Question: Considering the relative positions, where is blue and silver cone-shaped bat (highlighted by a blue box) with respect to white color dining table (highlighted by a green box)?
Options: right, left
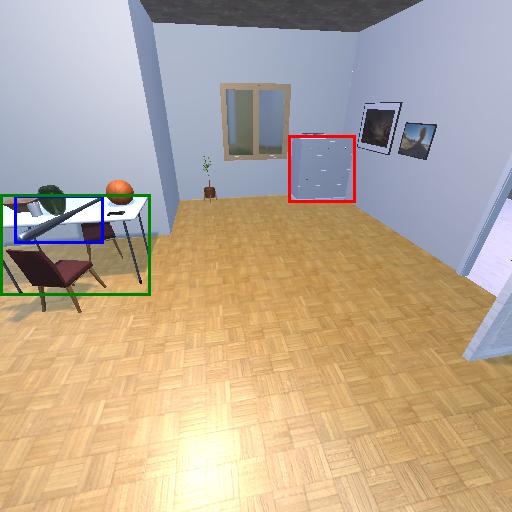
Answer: right